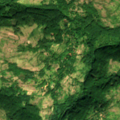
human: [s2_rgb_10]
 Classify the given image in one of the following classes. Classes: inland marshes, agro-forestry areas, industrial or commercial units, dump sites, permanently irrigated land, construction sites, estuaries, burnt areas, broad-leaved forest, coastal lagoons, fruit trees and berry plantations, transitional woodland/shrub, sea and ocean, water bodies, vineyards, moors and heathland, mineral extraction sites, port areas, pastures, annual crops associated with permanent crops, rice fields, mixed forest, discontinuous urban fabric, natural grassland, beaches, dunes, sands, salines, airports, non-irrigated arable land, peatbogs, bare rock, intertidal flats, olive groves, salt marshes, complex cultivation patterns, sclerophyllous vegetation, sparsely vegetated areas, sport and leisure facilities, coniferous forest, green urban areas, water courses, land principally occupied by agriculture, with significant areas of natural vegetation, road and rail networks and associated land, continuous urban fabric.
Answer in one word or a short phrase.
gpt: complex cultivation patterns, land principally occupied by agriculture, with significant areas of natural vegetation, broad-leaved forest, natural grassland, transitional woodland/shrub